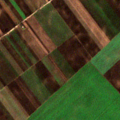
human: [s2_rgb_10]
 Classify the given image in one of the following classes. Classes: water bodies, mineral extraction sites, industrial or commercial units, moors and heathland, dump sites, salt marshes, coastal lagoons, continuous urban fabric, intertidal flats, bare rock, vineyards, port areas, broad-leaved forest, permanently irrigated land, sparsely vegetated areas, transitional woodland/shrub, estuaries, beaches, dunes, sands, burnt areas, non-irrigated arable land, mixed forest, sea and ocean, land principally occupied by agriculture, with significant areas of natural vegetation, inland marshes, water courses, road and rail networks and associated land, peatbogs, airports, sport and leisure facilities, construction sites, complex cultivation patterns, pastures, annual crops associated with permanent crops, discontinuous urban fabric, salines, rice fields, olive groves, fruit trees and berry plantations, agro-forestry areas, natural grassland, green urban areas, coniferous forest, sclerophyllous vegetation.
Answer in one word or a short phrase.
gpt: non-irrigated arable land